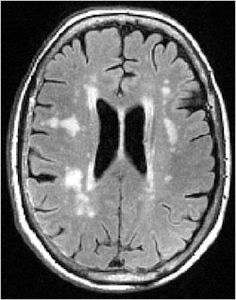
Label: notumor